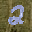
Label: 2